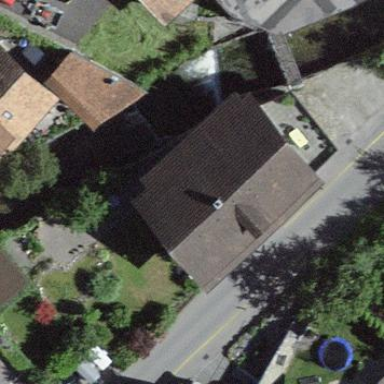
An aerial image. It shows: Residential building.